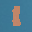
Label: 1